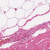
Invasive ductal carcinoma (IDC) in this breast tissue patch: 0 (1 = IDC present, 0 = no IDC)